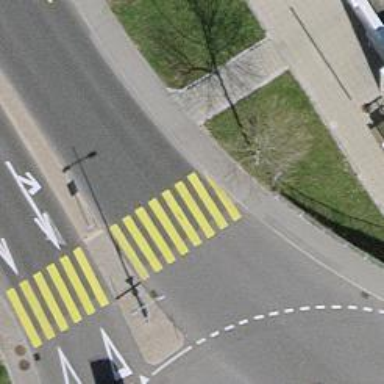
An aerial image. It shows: Marked road crossing with visible markings.